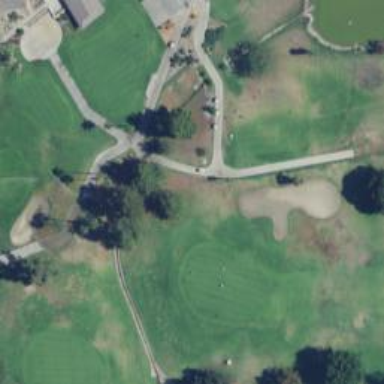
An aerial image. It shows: Path designated for golf carts.